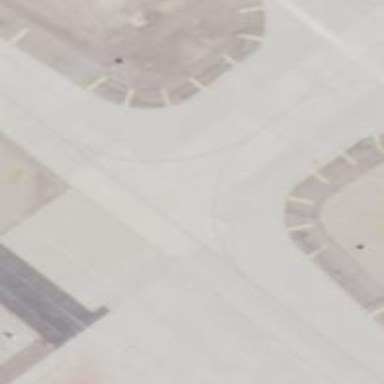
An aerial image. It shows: Image of taxiway at airport.